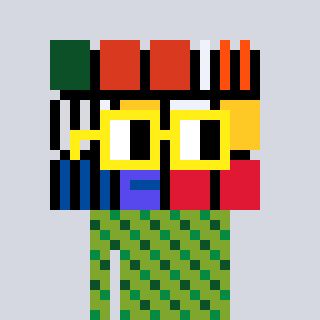
a pixel art character with square yellow glasses, a abstract-shaped head and a slimegreen-colored body on a cool background